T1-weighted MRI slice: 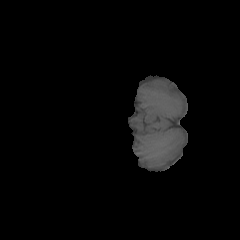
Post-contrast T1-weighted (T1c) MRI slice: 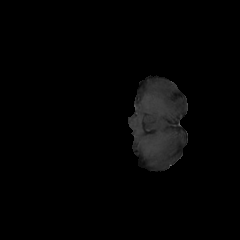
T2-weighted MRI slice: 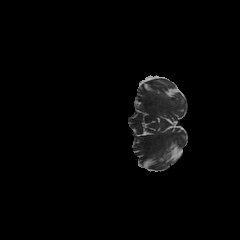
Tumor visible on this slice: no